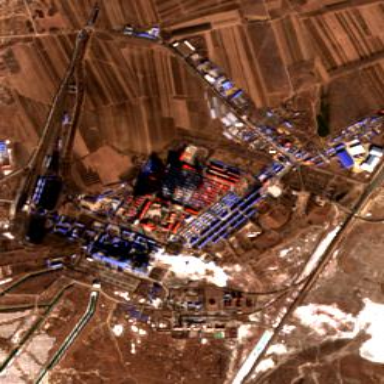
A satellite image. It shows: Industrial area with coal power plant.